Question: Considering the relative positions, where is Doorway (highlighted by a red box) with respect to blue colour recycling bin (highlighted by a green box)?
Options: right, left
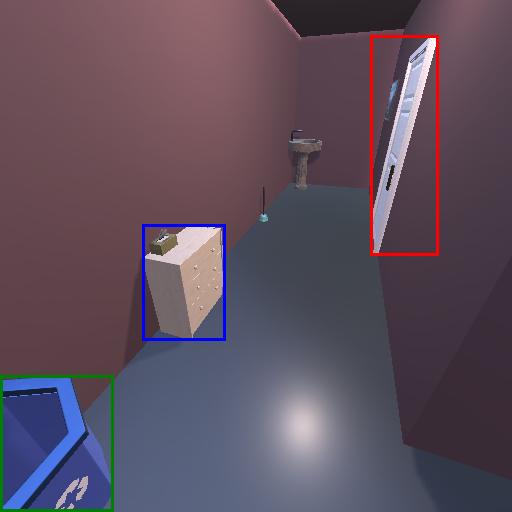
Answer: right